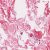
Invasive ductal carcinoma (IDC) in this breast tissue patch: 0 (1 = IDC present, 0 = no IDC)